Field crop: tomato
Growth stage: 2
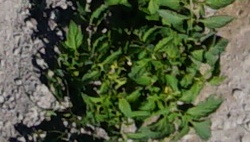
Species: tomato